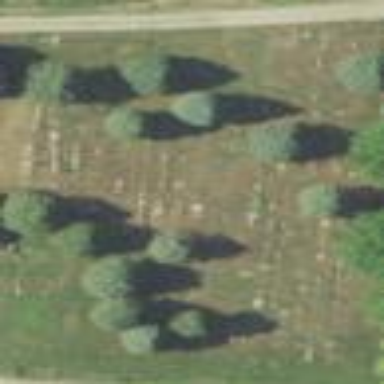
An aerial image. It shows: Cemetery.